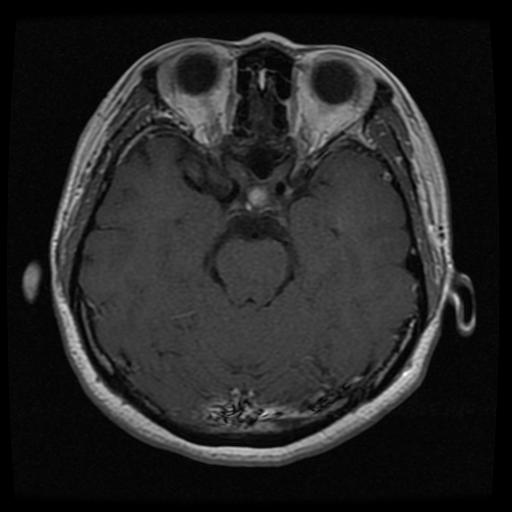
Label: pituitary